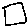
Label: square